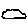
Label: cloud